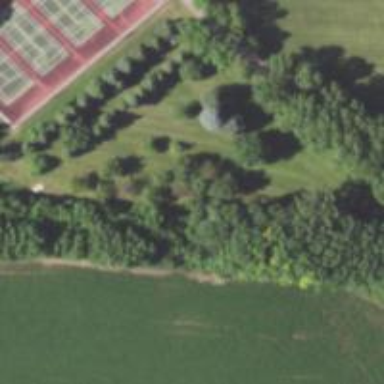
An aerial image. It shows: Disc golf basket.